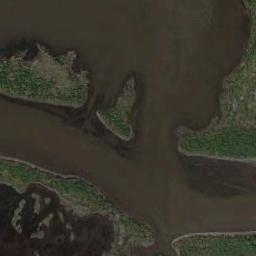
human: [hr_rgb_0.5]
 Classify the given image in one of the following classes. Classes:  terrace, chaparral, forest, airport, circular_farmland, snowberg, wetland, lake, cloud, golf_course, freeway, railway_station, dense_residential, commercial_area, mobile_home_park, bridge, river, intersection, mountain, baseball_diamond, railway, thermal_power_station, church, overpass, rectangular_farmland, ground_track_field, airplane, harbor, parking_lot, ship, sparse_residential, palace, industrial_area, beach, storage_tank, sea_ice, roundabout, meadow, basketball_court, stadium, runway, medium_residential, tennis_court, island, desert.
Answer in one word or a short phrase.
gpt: wetland